Fundus camera: canon
Shooting center: fovea
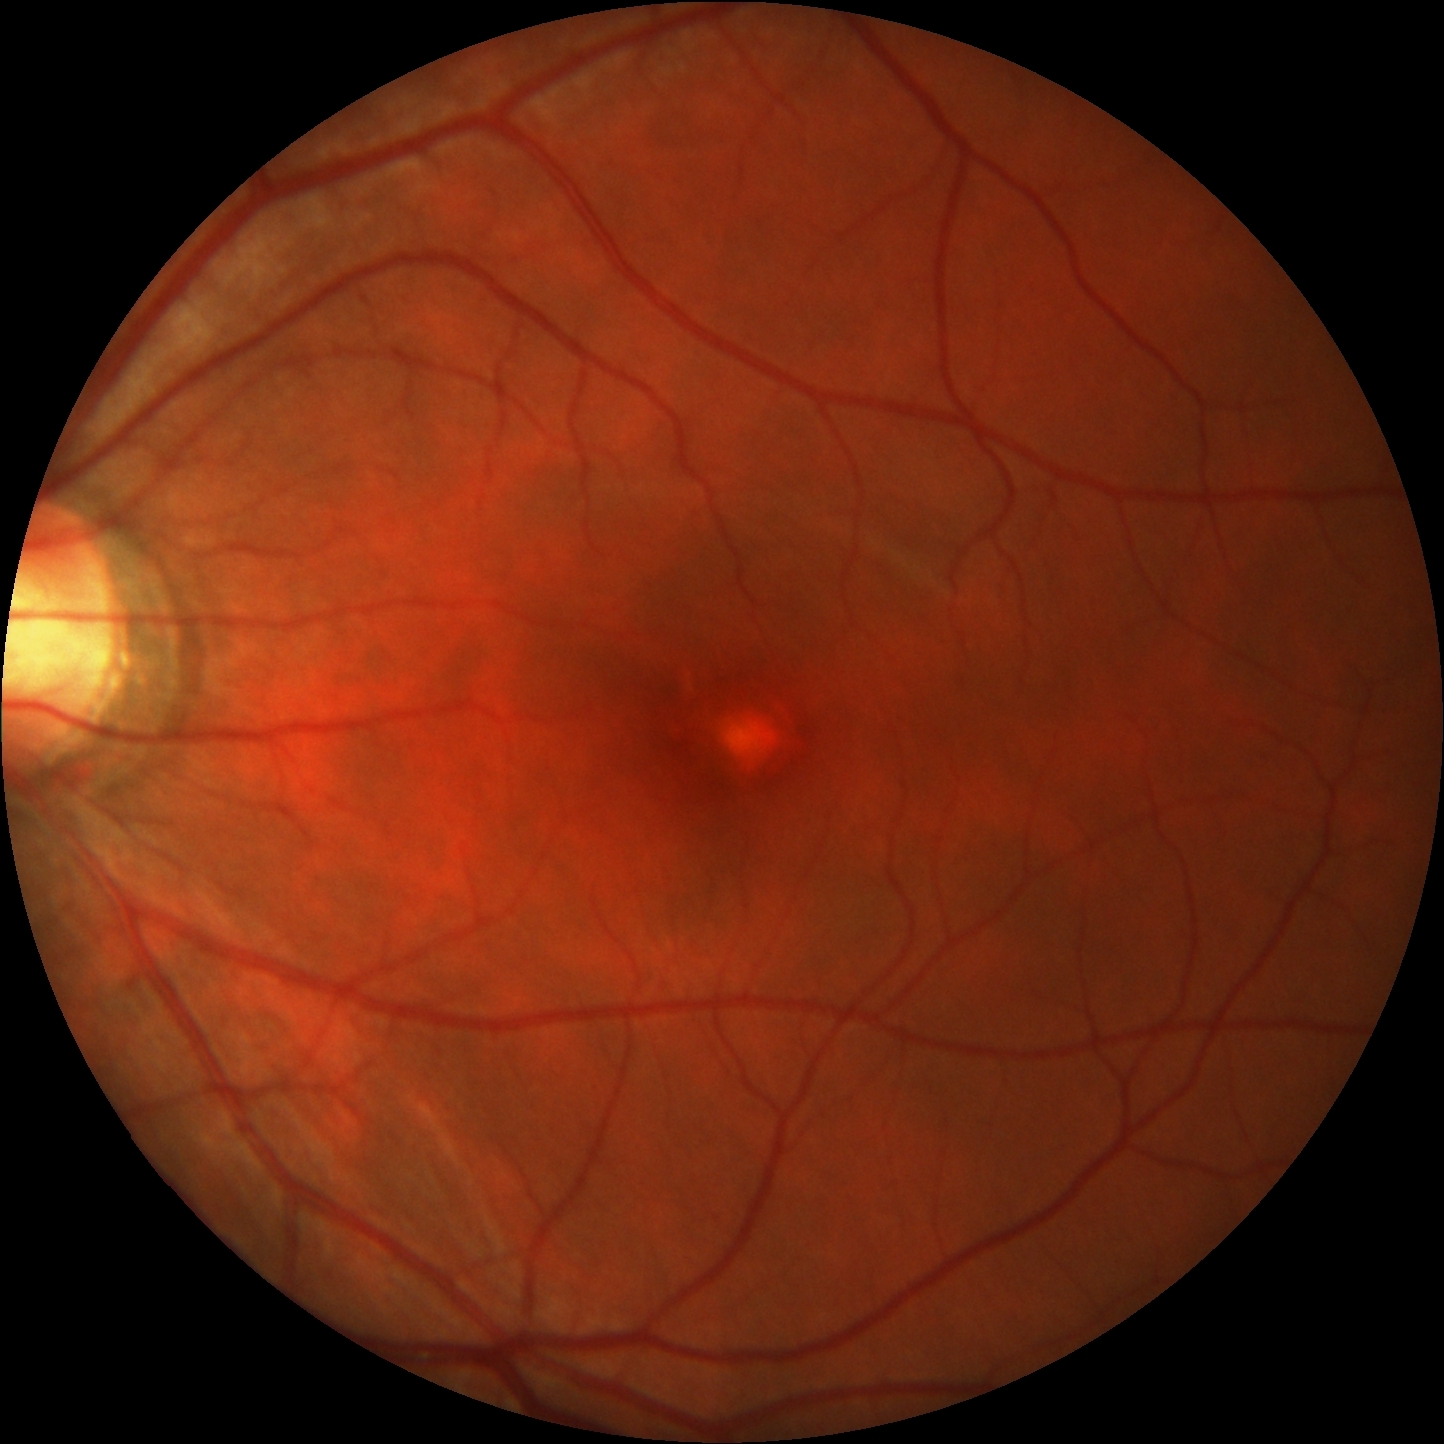
Pathologic myopia: no
Patchy retinal atrophy: present
Retinal detachment: absent